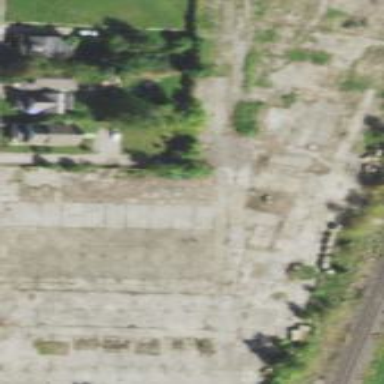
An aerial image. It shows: Brownfield area.